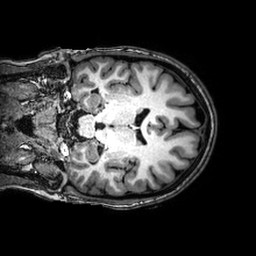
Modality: T1w
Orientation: coronal
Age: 21
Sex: female